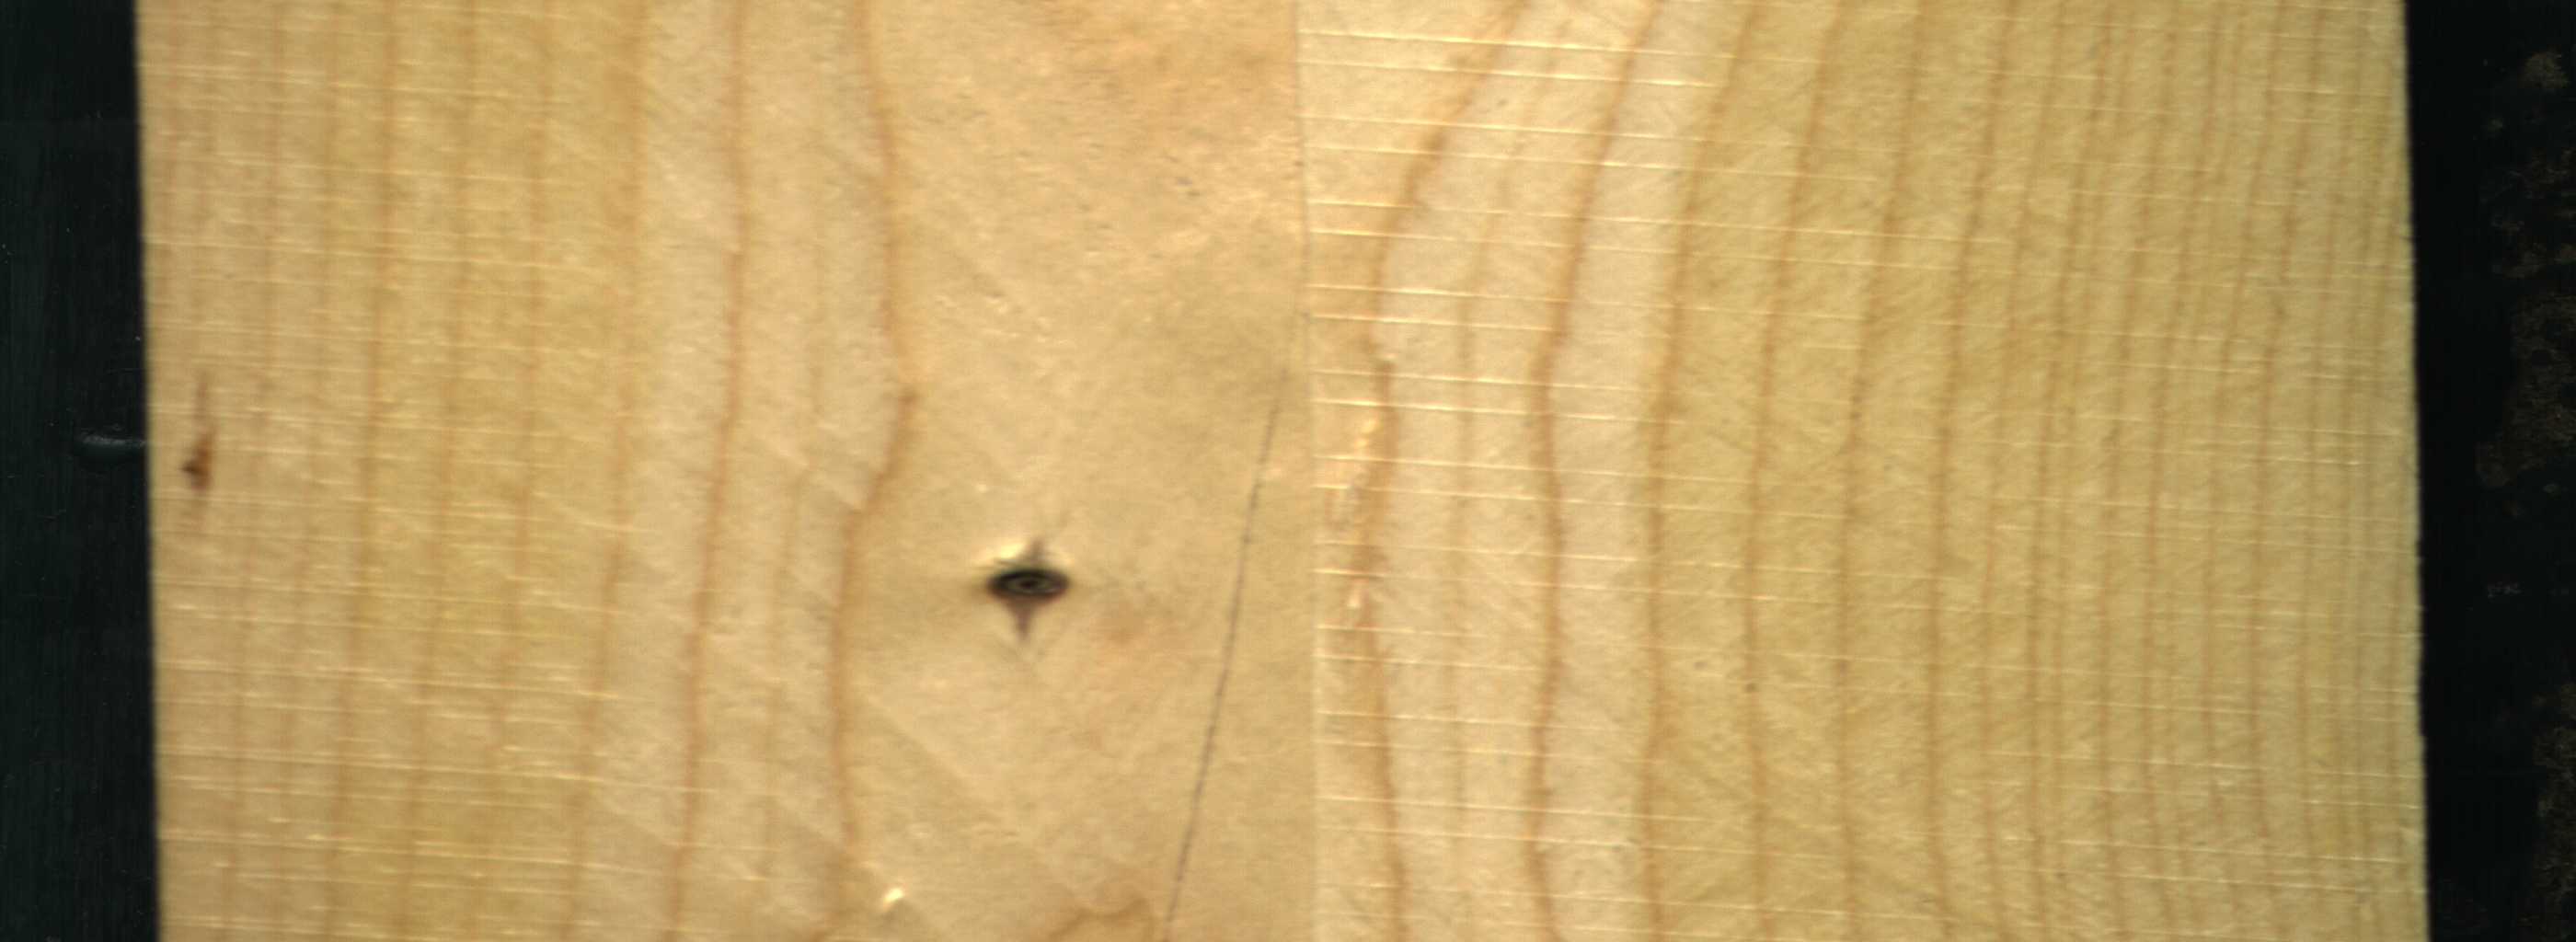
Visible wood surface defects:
Dead_Knot